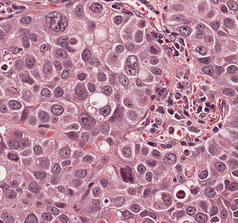
Tumor epithelial tissue: yes
Tumor-associated stroma tissue: no
Normal tissue: no